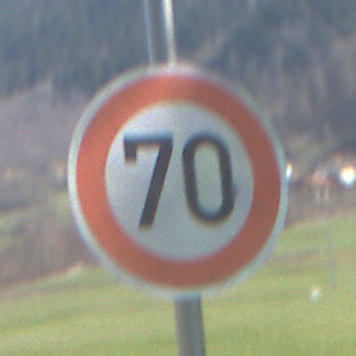
Verkehrszeichen: Geschwindigkeit70
Umgebung: Outdoor, Nature
Tageszeit: MorningAfternoon
Wetter: PartlyCloudy
Licht: Natural
Jahreszeit: NotSpecified
Kontrast: HighContrast